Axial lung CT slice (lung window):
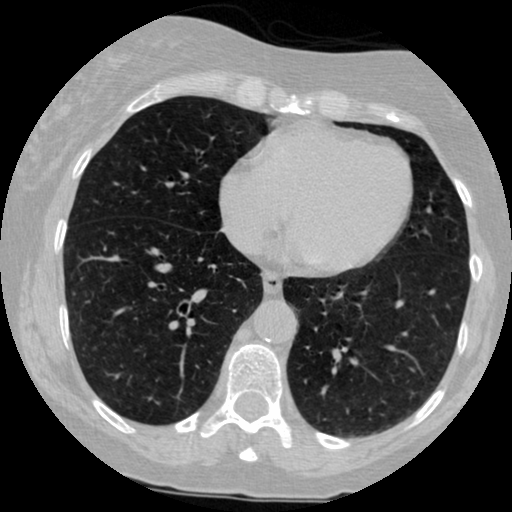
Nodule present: no